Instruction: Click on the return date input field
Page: home
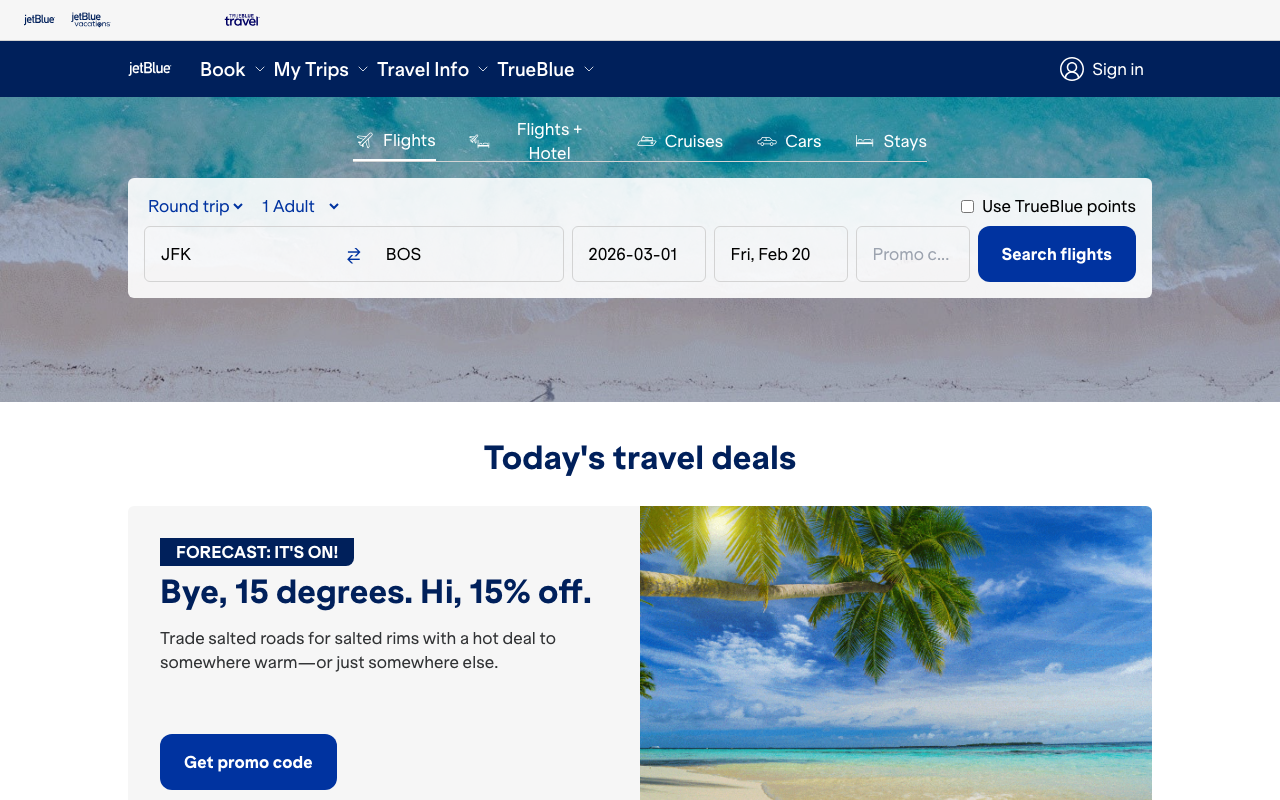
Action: click